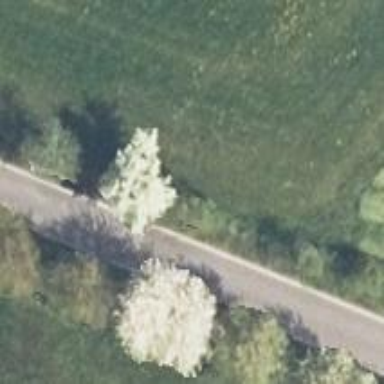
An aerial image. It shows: Row of deciduous broadleaved trees.